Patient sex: M
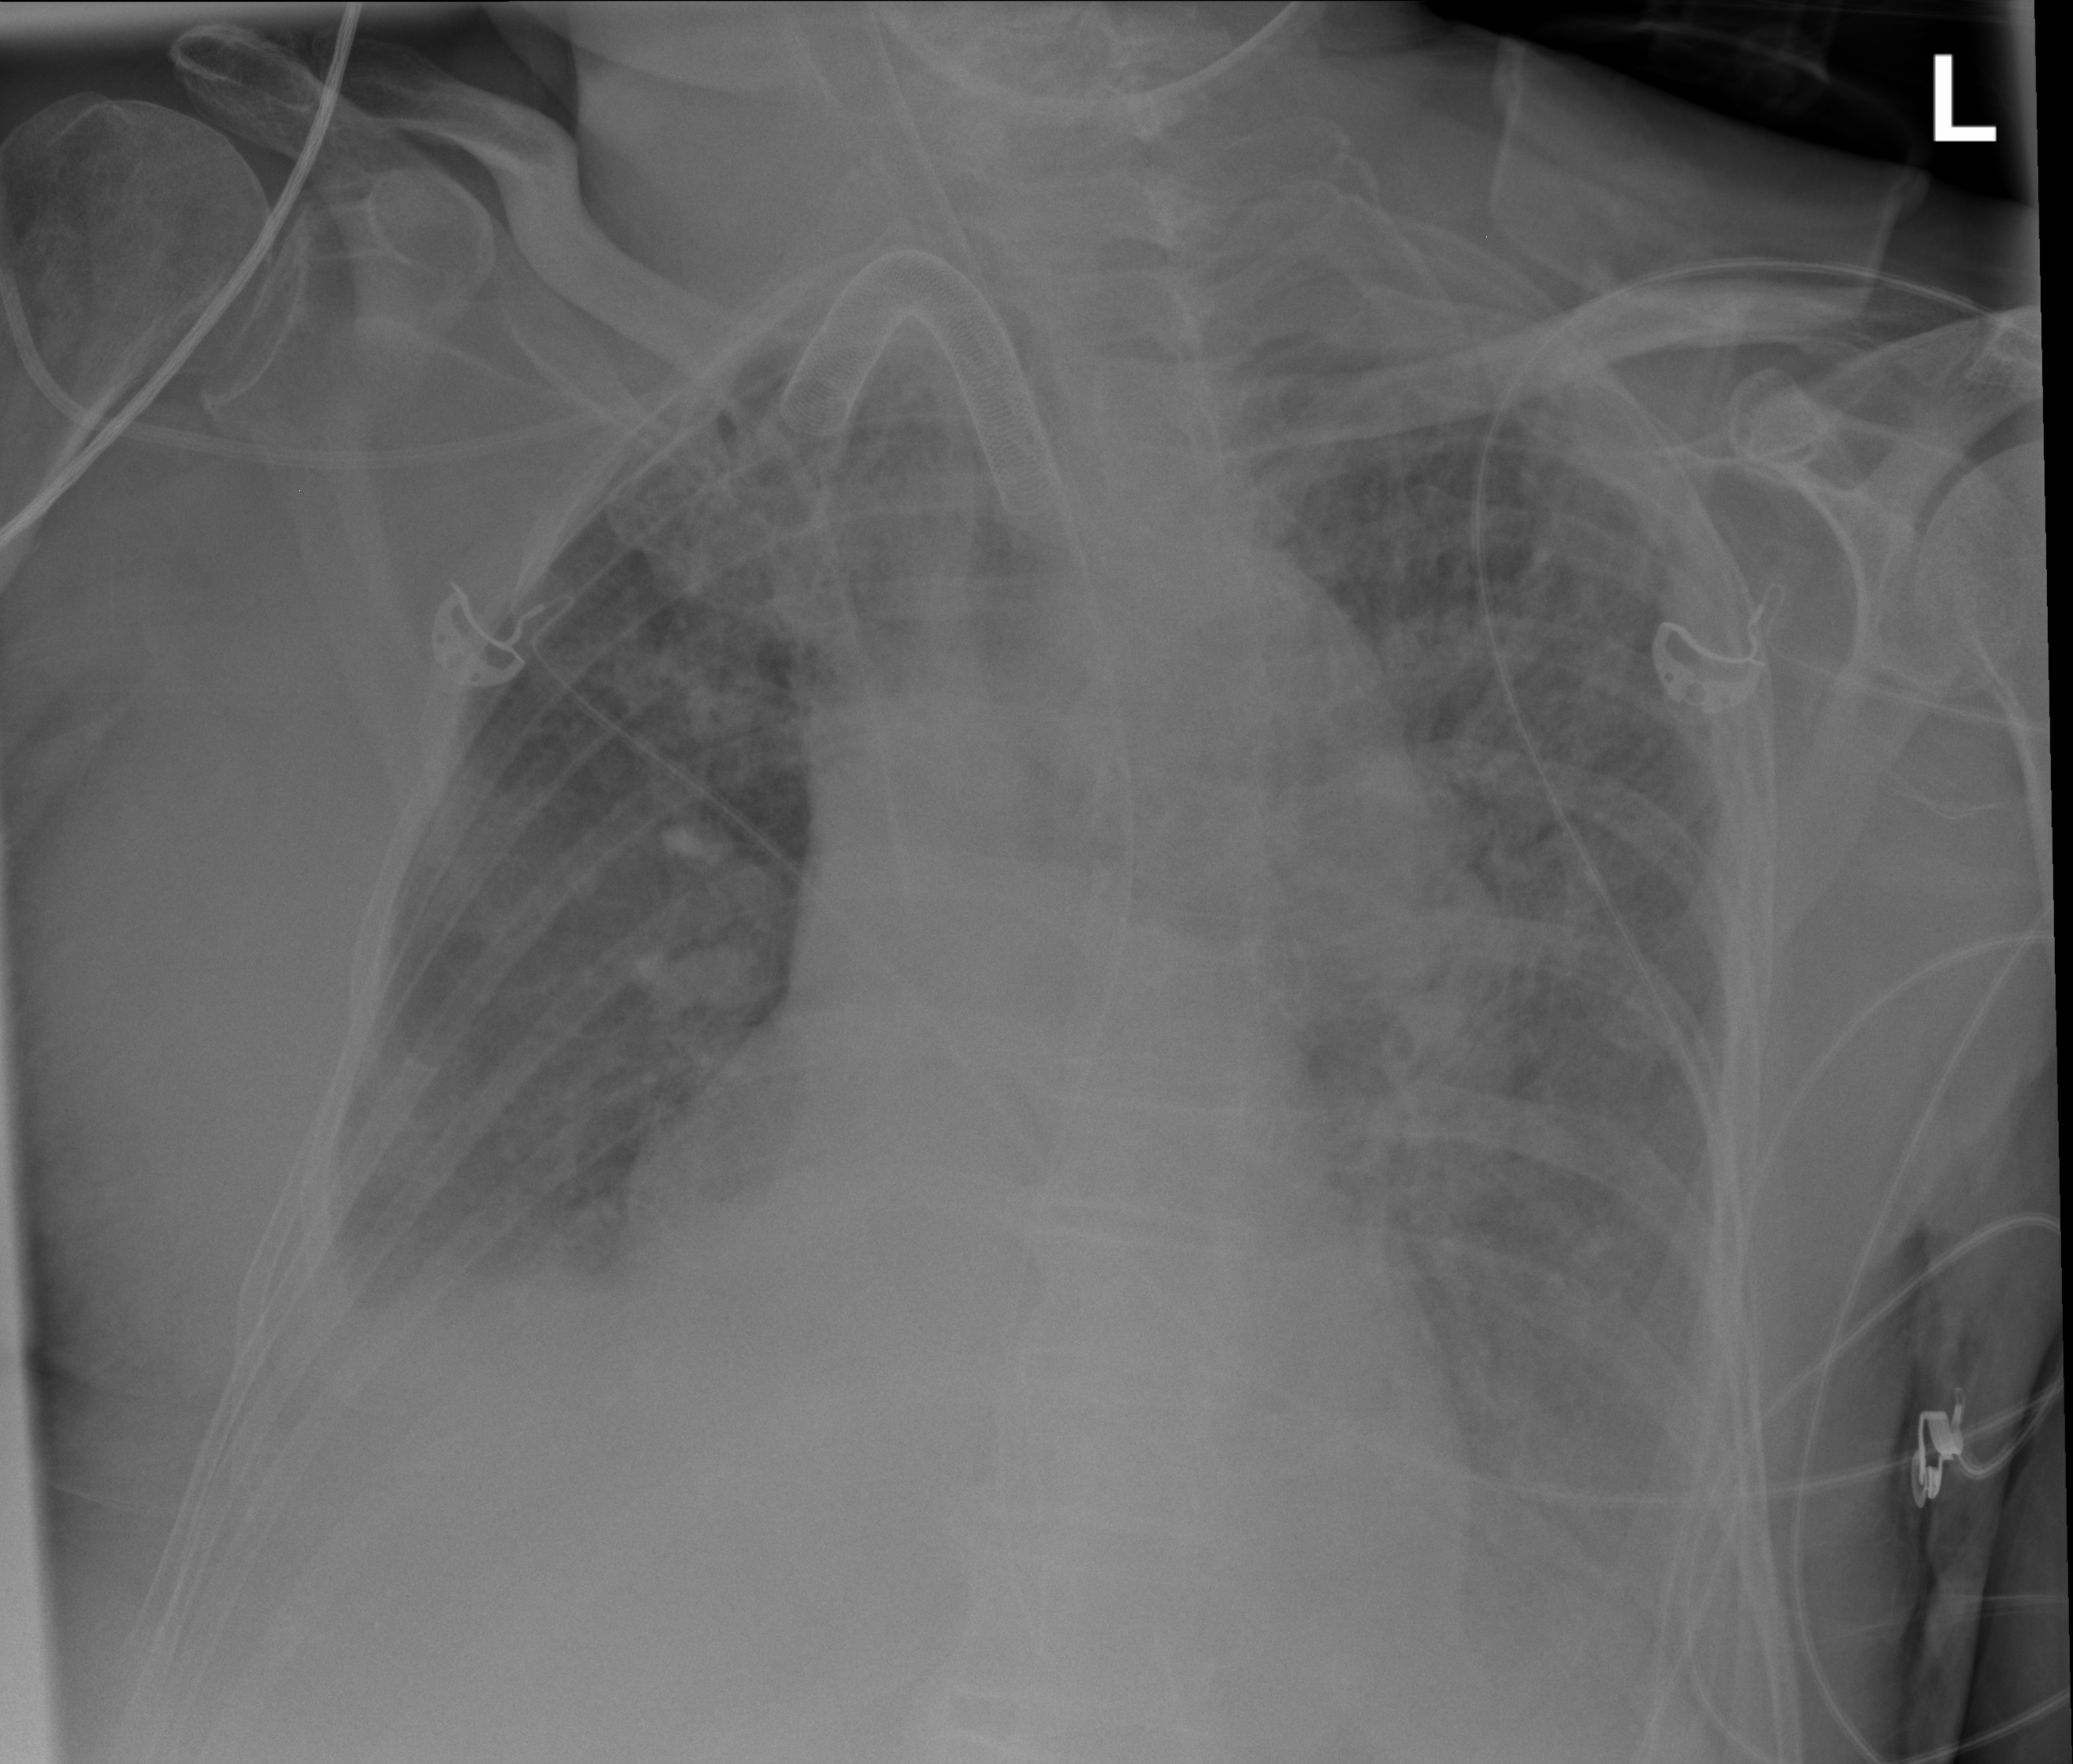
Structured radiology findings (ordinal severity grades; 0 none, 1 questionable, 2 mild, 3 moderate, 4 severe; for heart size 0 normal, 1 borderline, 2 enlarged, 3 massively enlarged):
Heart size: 0
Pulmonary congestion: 3
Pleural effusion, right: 2
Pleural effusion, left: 3
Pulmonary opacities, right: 0
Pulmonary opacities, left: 2
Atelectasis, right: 2
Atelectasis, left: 2